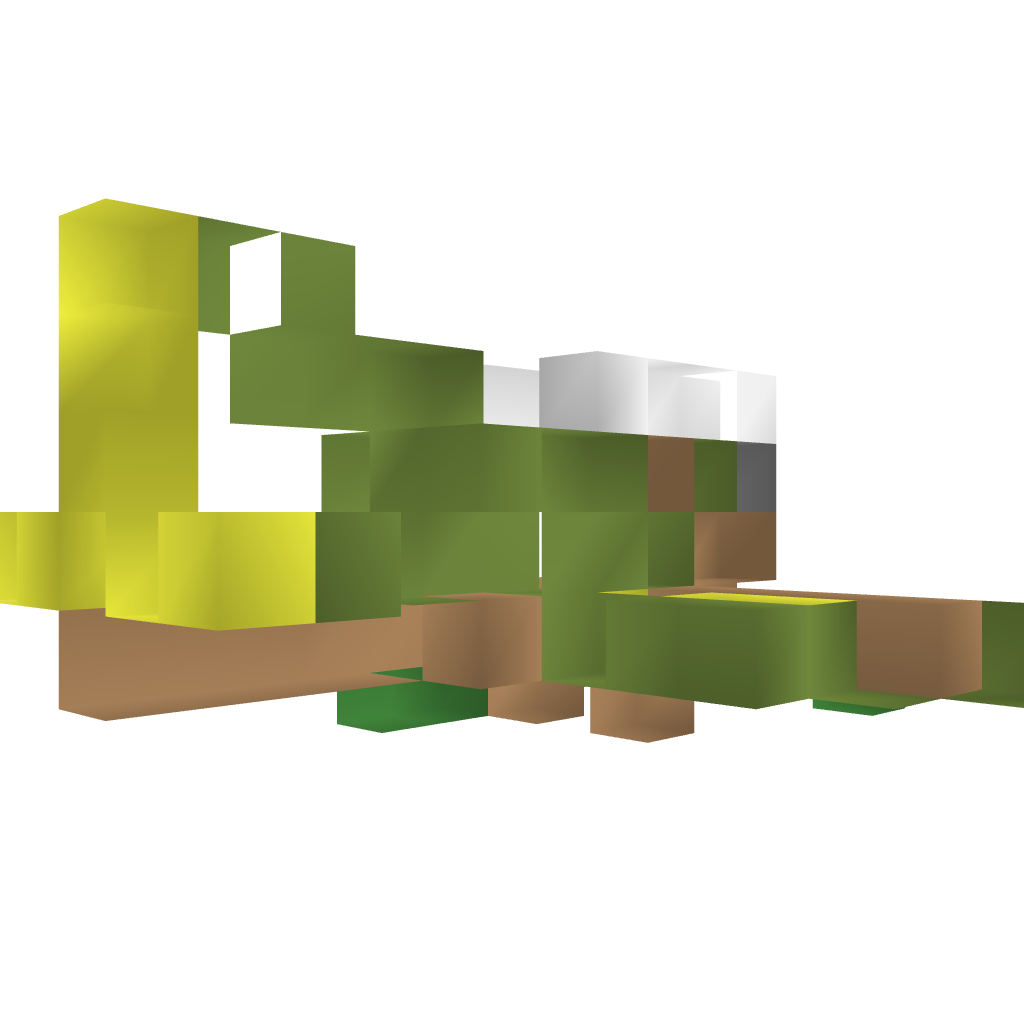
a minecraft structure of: Fighter Bf 109 F2 bad low quality